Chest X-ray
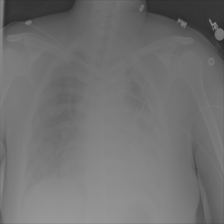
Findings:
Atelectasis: negative
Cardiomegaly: negative
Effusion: negative
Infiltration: negative
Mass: negative
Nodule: negative
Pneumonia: negative
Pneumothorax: negative
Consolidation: negative
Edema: negative
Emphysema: negative
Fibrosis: negative
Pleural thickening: negative
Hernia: negative